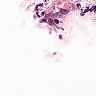
Metastatic tissue present: no